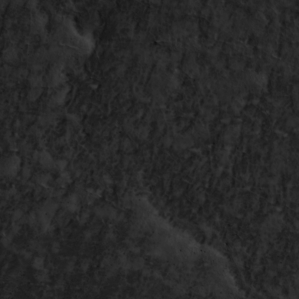
Label: non_frost